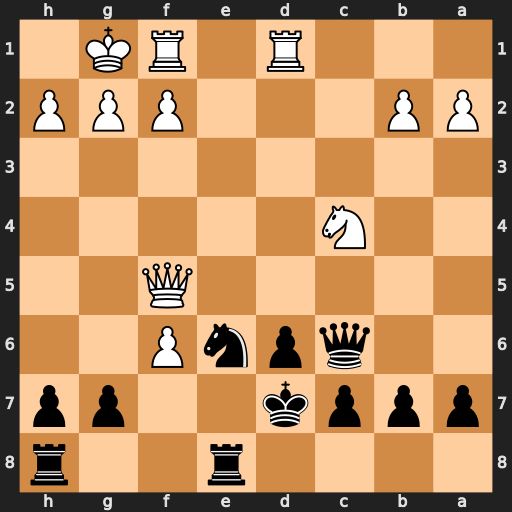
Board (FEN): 4r2r/pppk2pp/2qpnP2/5Q2/2N5/8/PP3PPP/3R1RK1
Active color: b
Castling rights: -
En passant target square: -
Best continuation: Qxc4 fxg7 Rhg8